Question: How many ricochets will a ball launched from (1.0, 1.0) at 20° need to hit the target at (11.0, 9.0)? The ball reflects perfectly off the arena walls and mirror-obstacles.
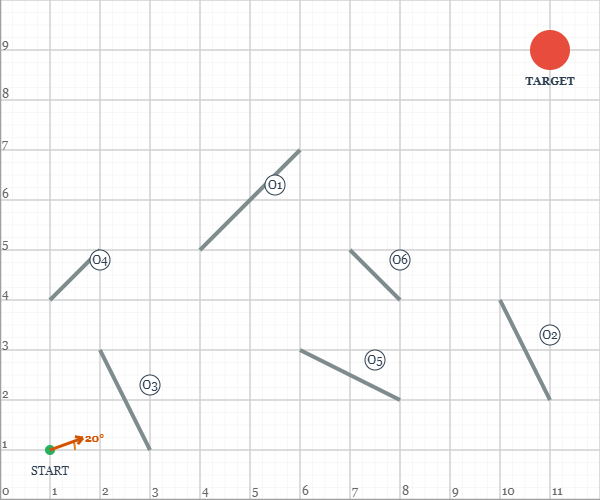
Answer: 8